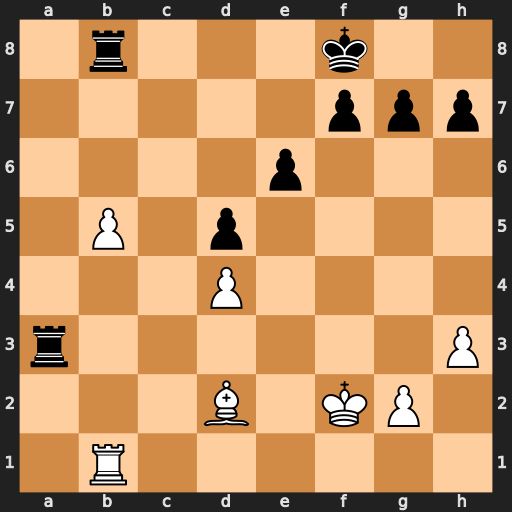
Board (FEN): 1r3k2/5ppp/4p3/1P1p4/3P4/r6P/3B1KP1/1R6
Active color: w
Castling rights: -
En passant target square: -
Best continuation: Bb4+ Ke8 Bxa3